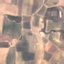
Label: PermanentCrop